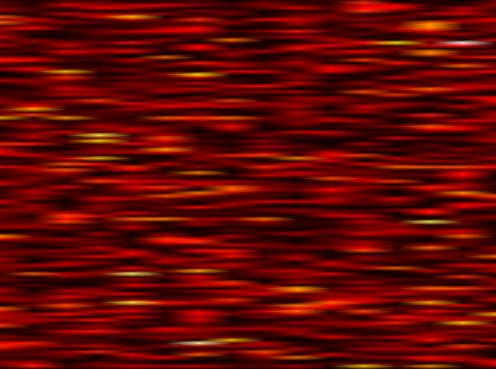
Label: WOLA